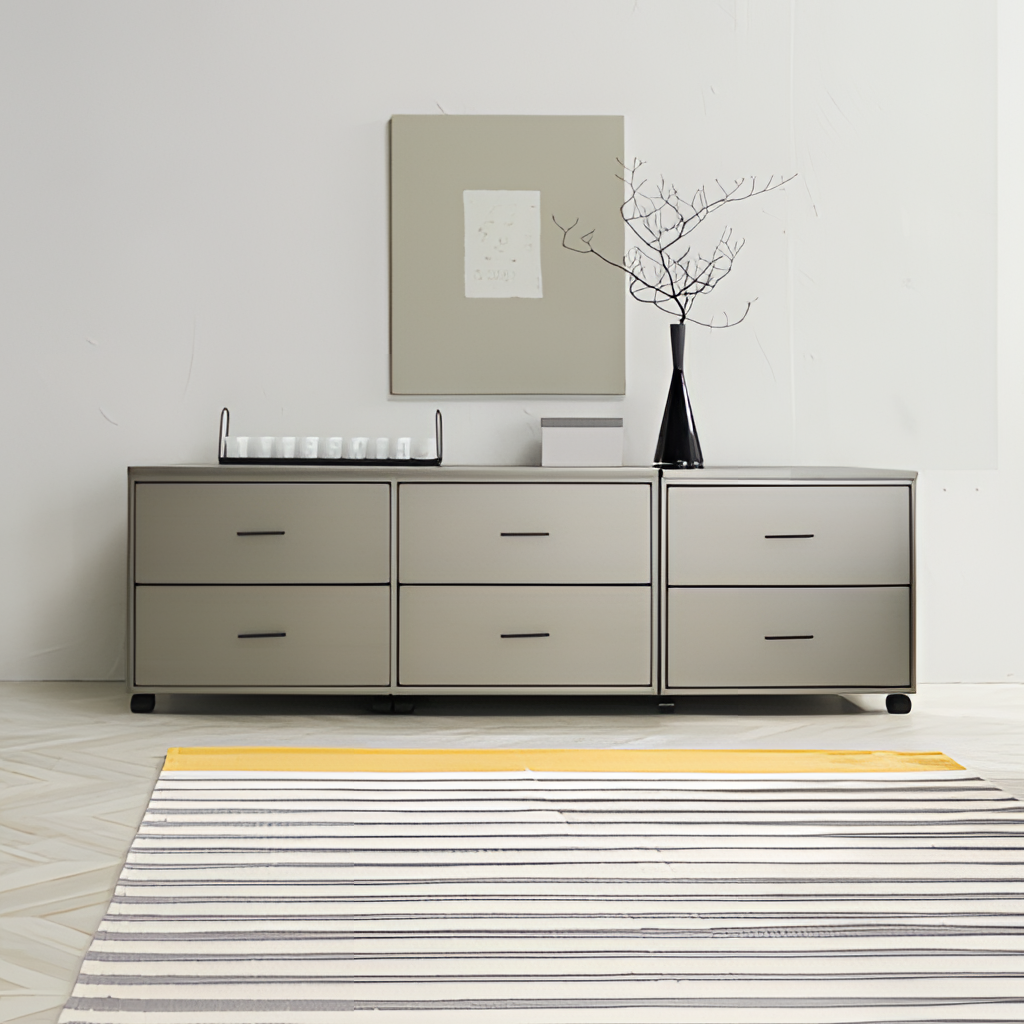
living room, metal dresser, beige wood flooring, with herringbone pattern, plaster wallpaper, with solid pattern, minimalist